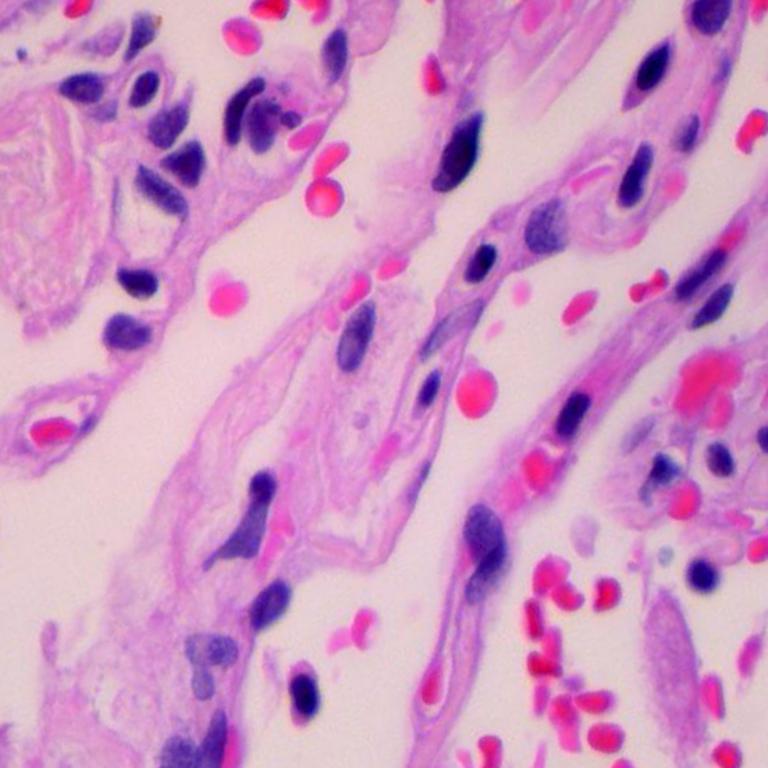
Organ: lung
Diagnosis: benign